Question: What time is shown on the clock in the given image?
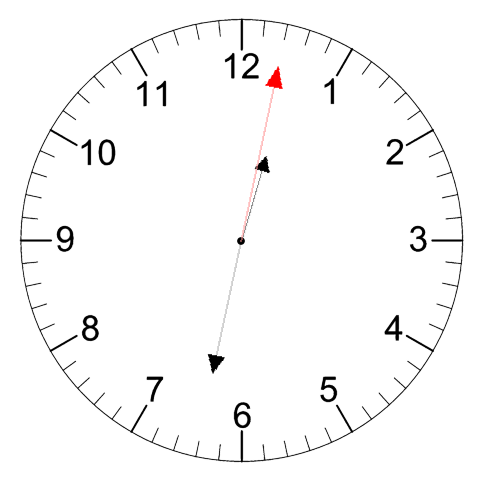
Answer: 12:32:02